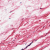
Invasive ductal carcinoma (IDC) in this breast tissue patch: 0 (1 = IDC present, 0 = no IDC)